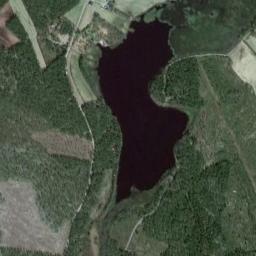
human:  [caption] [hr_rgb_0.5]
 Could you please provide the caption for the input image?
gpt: There is a curved strip of blue lake on the ground with lush green vegetation .

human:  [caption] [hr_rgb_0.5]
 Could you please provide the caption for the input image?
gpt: The lake lies in the dense forest and the water is dark blue .

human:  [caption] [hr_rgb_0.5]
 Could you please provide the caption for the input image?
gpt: Many trees are around the lake .

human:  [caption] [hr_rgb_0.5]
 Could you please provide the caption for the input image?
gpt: The lake in the picture is in the desert .

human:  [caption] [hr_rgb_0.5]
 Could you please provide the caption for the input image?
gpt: There are green forests around the lake .